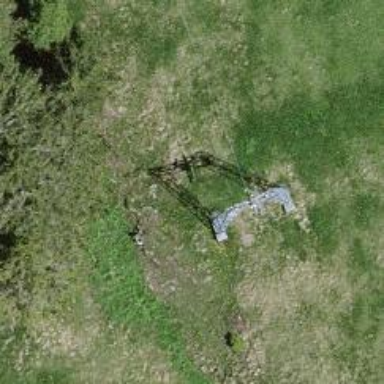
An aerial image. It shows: Pylon used for aerialway.